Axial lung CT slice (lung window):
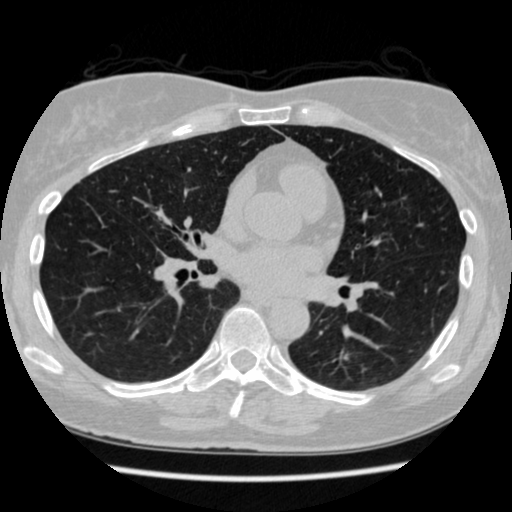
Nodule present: no